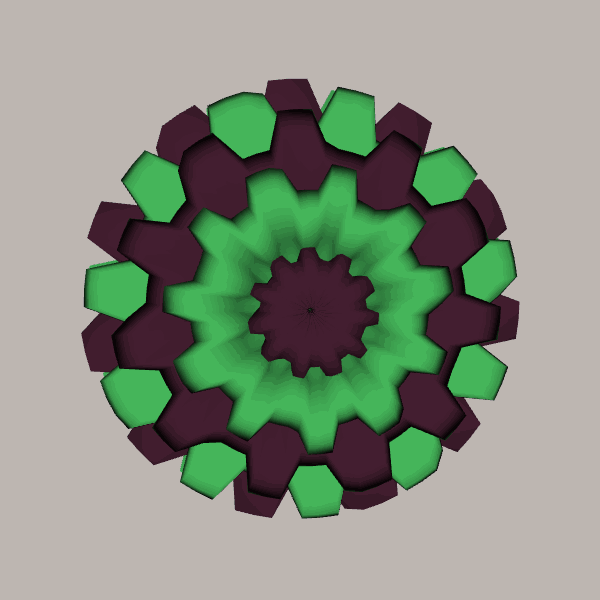
Background: light